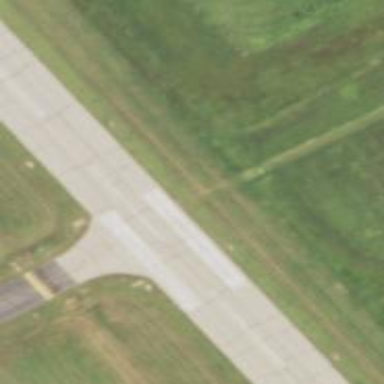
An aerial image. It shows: View of runway in airport.